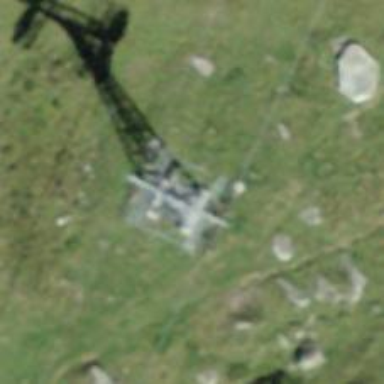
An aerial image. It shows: Pylon used for aerialway.